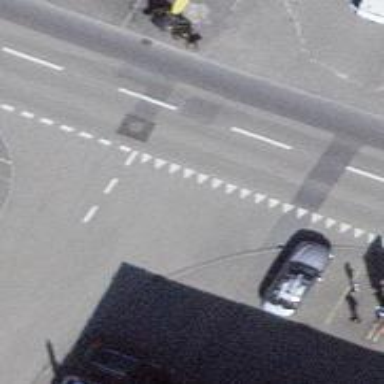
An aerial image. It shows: Road with "give way" sign.